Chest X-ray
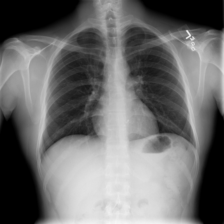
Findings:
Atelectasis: negative
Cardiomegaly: negative
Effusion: negative
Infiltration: positive
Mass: negative
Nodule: negative
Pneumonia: negative
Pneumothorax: negative
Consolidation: negative
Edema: negative
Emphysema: negative
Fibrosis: negative
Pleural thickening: negative
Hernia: negative